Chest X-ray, AP view. Patient: 43 years old, sex F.
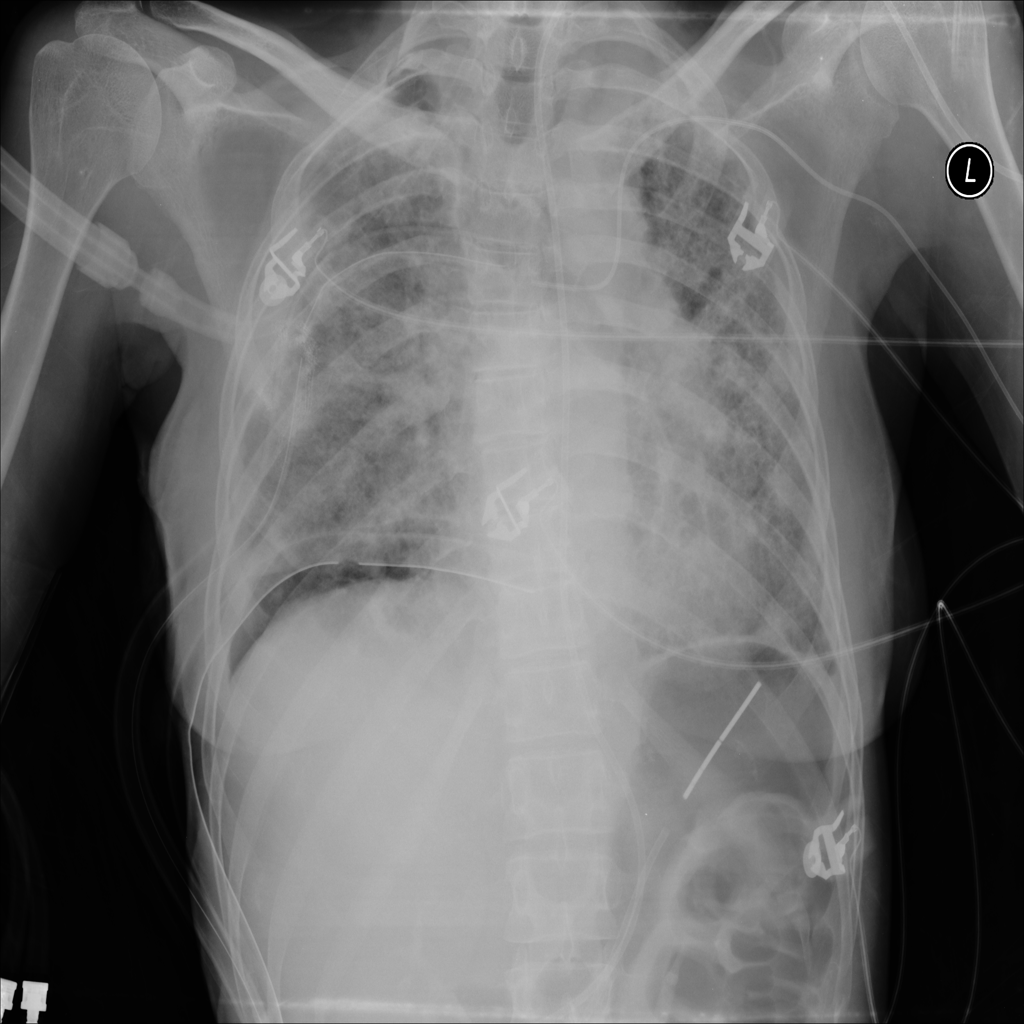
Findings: Infiltration, Pneumothorax